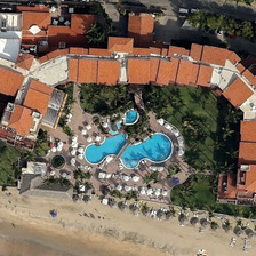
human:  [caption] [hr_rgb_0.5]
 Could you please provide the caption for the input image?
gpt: The swimming pool is in front of an arc-shaped building with an orange roof near the beach.

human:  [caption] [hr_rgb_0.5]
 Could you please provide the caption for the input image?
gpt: the swimming pool is in front of a arched building with orange roof near the beach.

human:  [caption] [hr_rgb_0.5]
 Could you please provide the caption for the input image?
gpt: The pool is in front of a curved building with an orange roof near the beach.

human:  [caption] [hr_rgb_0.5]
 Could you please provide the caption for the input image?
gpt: The pool in front of the colorful roof on the beach

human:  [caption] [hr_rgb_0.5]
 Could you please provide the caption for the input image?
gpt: near the beach  there is a swimming pool biside an arc shaped building with orange roof .